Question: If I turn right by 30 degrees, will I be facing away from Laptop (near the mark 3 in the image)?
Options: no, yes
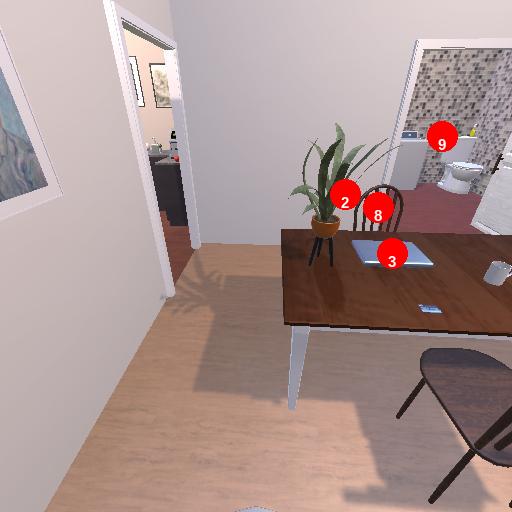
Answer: no